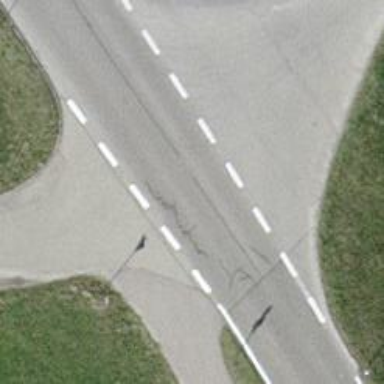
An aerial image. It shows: Tertiary road with asphalt surface.